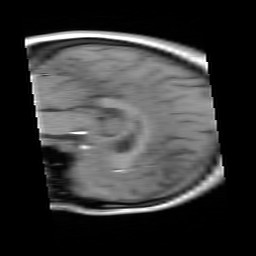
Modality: FLASH
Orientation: sagittal
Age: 22
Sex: female
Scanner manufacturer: siemens
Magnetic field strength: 3 T
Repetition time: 0.245 s
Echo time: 0.0026 s